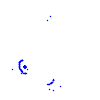
Particle: proton